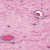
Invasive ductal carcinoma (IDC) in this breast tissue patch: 0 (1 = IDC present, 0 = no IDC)